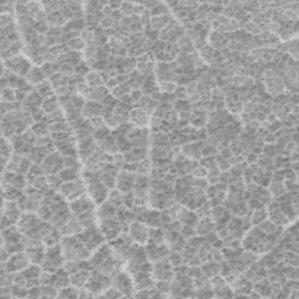
Label: frost